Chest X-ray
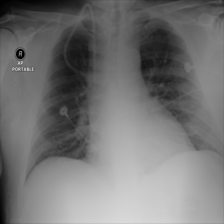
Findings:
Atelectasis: negative
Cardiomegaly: negative
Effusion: negative
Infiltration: negative
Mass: negative
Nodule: negative
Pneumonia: negative
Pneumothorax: negative
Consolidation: negative
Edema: negative
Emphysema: negative
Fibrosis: negative
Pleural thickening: negative
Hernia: negative